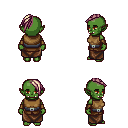
a pixel art fantasy rpg character, female body template, orc, green skin, leather chest armor, robe skirt, white blonde long mohawk hairstyle, cloth bracers, four views (front, back, left, right), 2x2 character sprite sheet, small pixel art, hard edges, no anti-aliasing